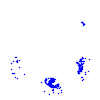
Particle: kaon